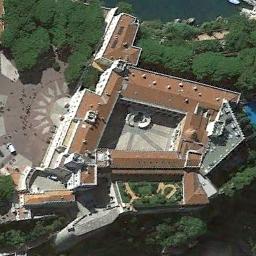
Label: palace